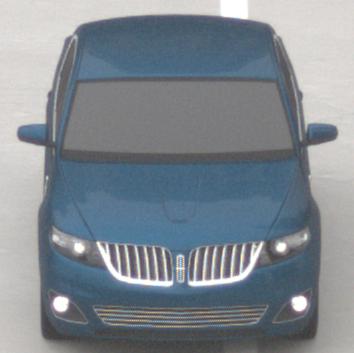
Make: Lincoln
Model: MKS
Detailed model: -
Model produced from: 2008
Model produced until: 2011
Doors: 4
Color: blue
Road condition: dry road
Daytime: morning or afternoon
Contrast: low contrast